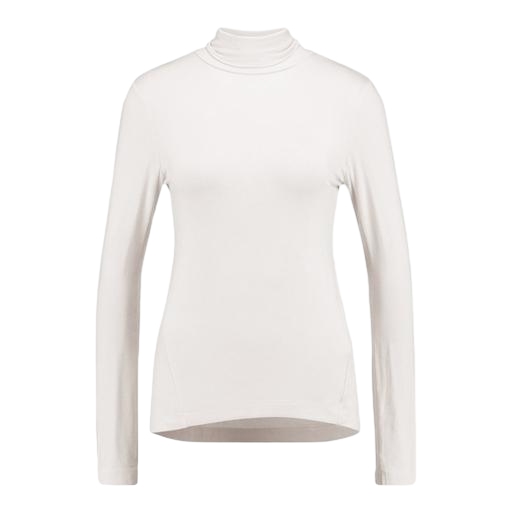
white polo-neck top, high-neck top, high-neck ribbed-jersey t-shirt, white background